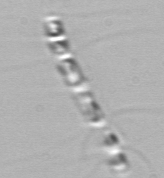
Label: Chaetoceros